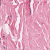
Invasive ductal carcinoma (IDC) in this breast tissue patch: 0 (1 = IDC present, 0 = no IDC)